Interaction volume radius: 5 \u00c5
Interaction volume height: 20 \u00c5
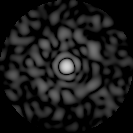
Disorder parameter: 0.7724